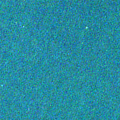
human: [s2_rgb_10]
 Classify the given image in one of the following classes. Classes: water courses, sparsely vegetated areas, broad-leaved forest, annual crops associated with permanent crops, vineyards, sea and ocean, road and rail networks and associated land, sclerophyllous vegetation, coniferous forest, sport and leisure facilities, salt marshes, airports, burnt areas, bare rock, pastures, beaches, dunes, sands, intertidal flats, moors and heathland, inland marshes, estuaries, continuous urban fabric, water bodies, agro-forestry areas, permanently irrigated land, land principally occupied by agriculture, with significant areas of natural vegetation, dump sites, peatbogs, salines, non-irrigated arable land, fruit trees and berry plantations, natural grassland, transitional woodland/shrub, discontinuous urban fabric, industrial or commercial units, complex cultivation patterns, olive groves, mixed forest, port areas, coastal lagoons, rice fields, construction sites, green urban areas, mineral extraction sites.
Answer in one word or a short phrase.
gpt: sea and ocean